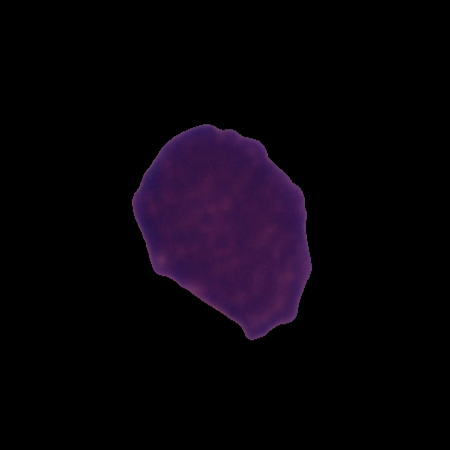
Label: cancer